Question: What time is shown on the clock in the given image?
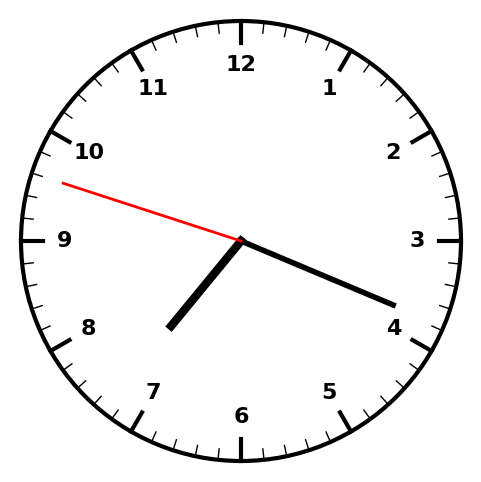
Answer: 07:18:48